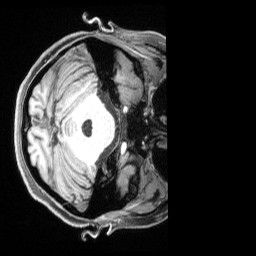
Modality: T1w
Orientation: axial
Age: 27
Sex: female
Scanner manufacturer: siemens
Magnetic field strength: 3 T
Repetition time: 2.17 s
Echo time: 0.00169 s